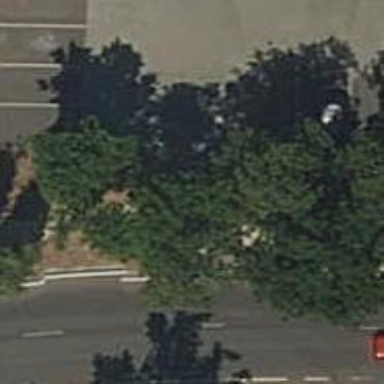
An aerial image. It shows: Parking aisle designated as service road.